Question: I have message on my device, and it says the following:
> Battery is low. Charging current not enough for device power
consumption. Please switch to AC adapter.
Is there any intent fired before this message is shown?
And how do they calculate if this message will be shown or not?
And the thing I do not understand is how the power supply is not enough?
It is so weird -- my phone is plugged in to my PC, and instead of being charged, the battery goes empty
NOTE: The message is shown only in the case where the device is plugged in to a USB port of the PC.
I had an htc desire for a year, and this message was never shown; but now with the sensation this message occurs very often.
Does anyone know how can I catch this intent -- if it is fired at all?

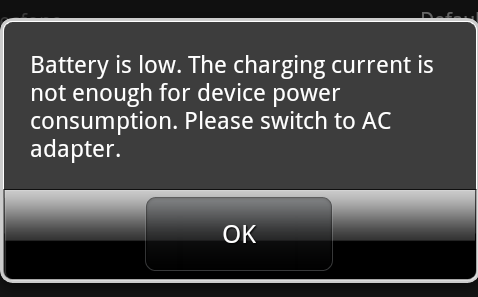
Answer: As far as I know there is no explicit intent.You can try and listen for the sticky <URL>, probably in combination with 'BATTERY_STATUS_DISCHARGING'.
This happens because the usb-ports of a computer have a limited current, for USB 2.0 ports its either 500 mA (Hi-power) or 100 mA (low-power1). Thats not enough to power a device with a big screen and a decent cpu along other hardware (e.g. GPS is expensive currentwise).
The normal, dedicated chargers usually provide around 1000 mA (1A).
This occurs with the sensation more often since it has a bigger screen (4.3" vs 3.7" of the desire) and a faster CPU. The screen is also a LCD, some of the Desire models have an OLED display instead (maybe you got one of these). This OLED drains way less battery while displaying dark, blueish content. If you got a lot of white/towards red content instead, the LCD consumes less (when comparing similar sizes of course) - so this might also be a factor.
You can try to avoid this message by turning off the screen and sending the device to standby for a few minutes. This should charge it at least a bit, since the power consumption is way smaller.
1